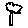
Label: tree